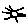
Label: sun